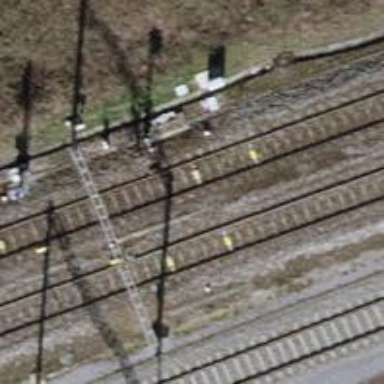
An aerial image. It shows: Solitary milestone along the railway.